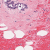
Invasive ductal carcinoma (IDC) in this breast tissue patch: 0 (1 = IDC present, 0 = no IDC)